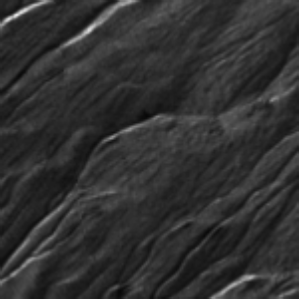
Label: frost